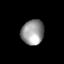
Tissue: lung
Cell type: Endothelial cells
Senescence score: 0.551
Nuclear area (px): 548
Mean DAPI intensity: 152.058